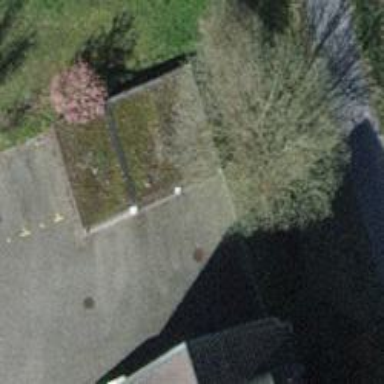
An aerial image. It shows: Group of garages.